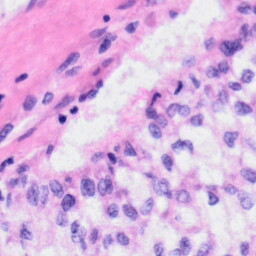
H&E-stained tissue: Liver